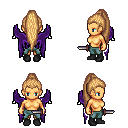
a pixel art fantasy rpg character, female body template, human, tanned skin, purple wings, teal pants, light blonde extra-long topknot hairstyle, black shoes, dagger, four views (front, back, left, right), 2x2 character sprite sheet, small pixel art, hard edges, no anti-aliasing